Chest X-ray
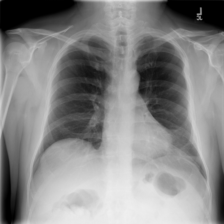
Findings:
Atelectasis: negative
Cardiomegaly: negative
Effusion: negative
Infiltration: positive
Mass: negative
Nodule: negative
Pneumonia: negative
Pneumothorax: negative
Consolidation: negative
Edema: negative
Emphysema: negative
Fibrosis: negative
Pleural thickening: negative
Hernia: negative